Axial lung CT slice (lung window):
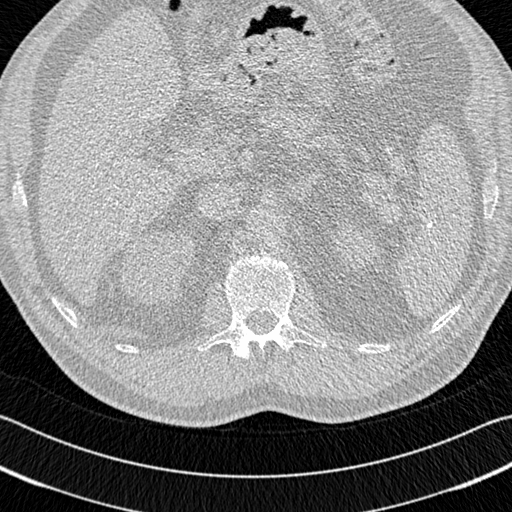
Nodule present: no